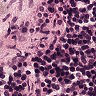
Metastatic tissue present: no